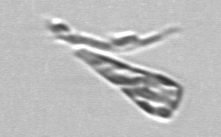
Label: Licmophora